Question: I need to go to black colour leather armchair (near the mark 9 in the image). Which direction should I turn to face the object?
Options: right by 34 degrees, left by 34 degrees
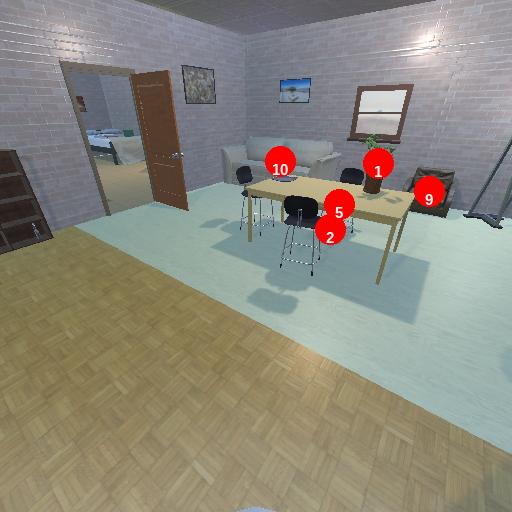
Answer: right by 34 degrees